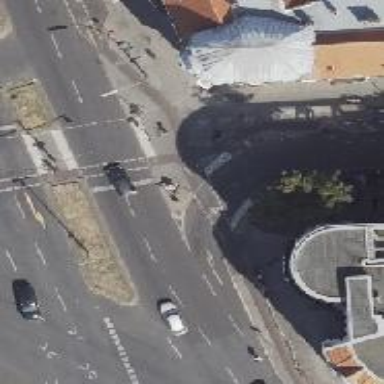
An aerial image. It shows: Asphalt footway with crossing.